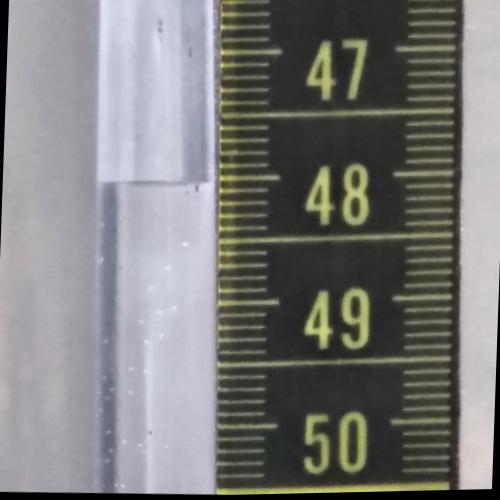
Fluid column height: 48.0 cm